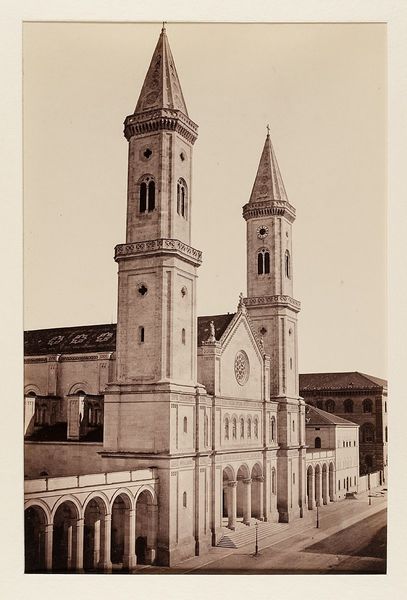
Titel: Ludwigskirche, München
Künstler: Georg Böttger
Standort: Hamburg
Institution: Museum für Kunst und Gewerbe Hamburg
Schlagwörter: kirchturm, stadt, architektur, kirche, fassade, ort, dorf, foto, fotografie, photographie, stadtansicht, photo, karton, ludwig, architekturfotografie, aussenbau, albumin, lichtbild, historische, st, architekturphotographie, bildwerke, angewandte und bildende kunst, hessische systematik, schwarzweißpositivverfahren, silbersalzverfahren, schwarzweißfotografie, gebäude, örtlichkeit, straße, stätte, straßen, plätze, albuminpapier